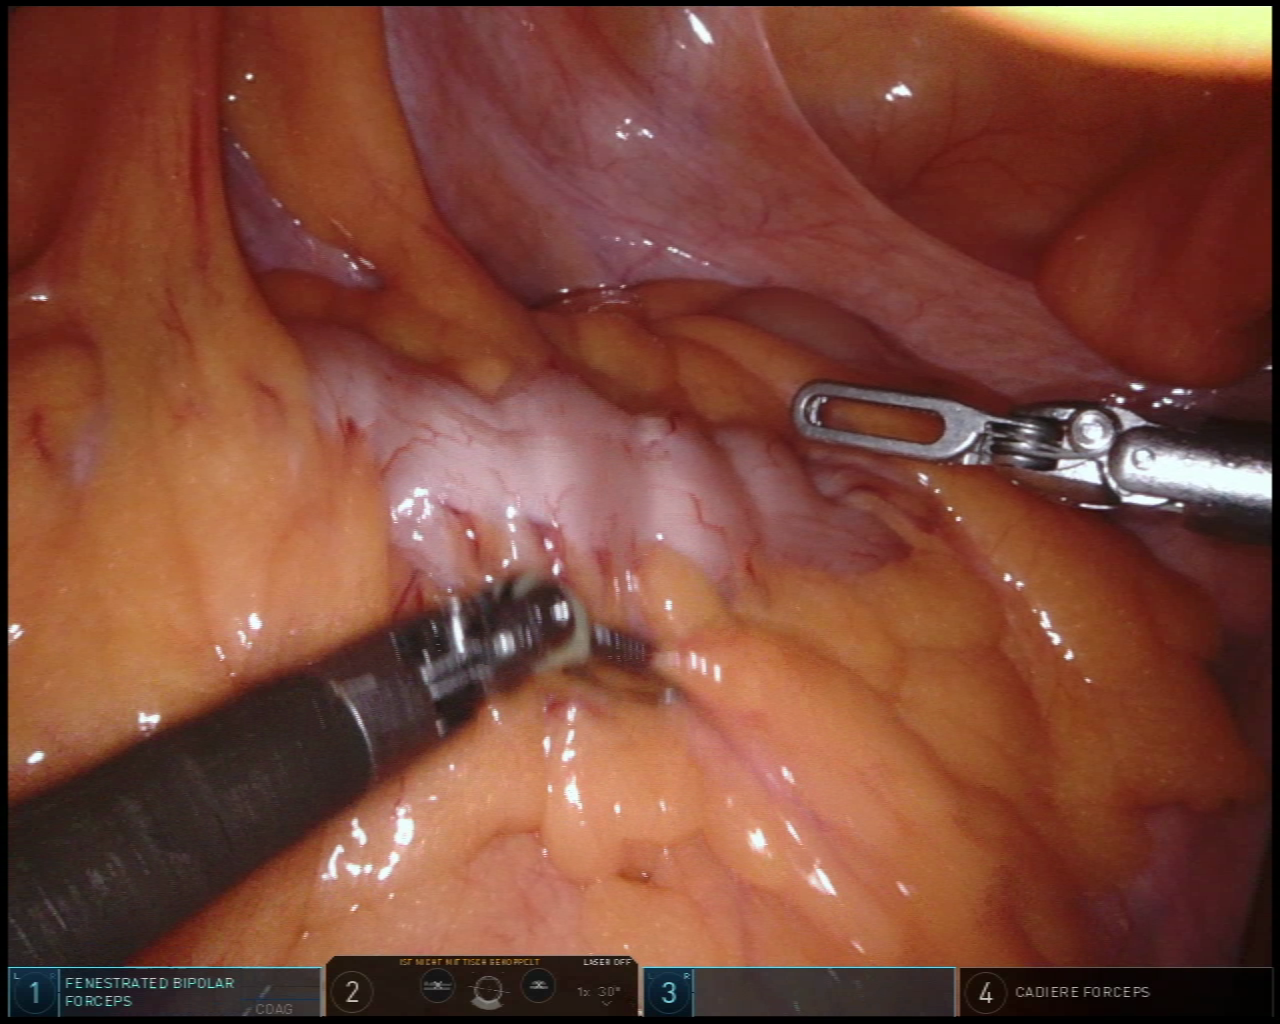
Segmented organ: colon
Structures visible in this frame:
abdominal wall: yes
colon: yes
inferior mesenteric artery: no
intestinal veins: no
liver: no
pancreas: no
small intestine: no
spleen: no
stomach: no
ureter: no
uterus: no
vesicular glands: no